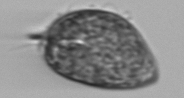
Label: Prorocentrum_micans